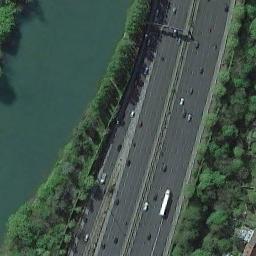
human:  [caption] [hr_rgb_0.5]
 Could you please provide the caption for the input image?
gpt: There are many houses on both sides of the highway .

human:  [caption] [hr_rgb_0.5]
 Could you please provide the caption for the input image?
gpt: The freeway is between the river and some trees .

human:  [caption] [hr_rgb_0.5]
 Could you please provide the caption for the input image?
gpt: A straight freeway and a freeway with a small bend have many trees on either side of the freeway and a lake beside .

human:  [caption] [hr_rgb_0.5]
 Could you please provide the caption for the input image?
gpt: The freeway is surrounded by a large green forest with many cars on the freeway .

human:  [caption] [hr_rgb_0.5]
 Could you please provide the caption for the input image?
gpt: There are green belts along the freeway beside a lake .